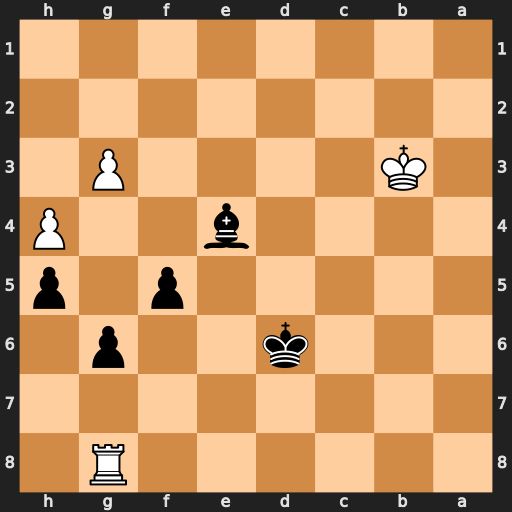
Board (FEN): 6R1/8/3k2p1/5p1p/4b2P/1K4P1/8/8
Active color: b
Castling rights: -
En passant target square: -
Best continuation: Bd5+ Kc3 Bxg8